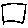
Label: square